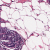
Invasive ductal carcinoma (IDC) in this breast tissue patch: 0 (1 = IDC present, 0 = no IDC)